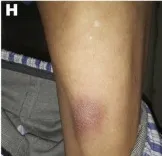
Right inner thigh. Of the patient before and after treatment (Day 9).
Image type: medical_photograph (skin_photograph)